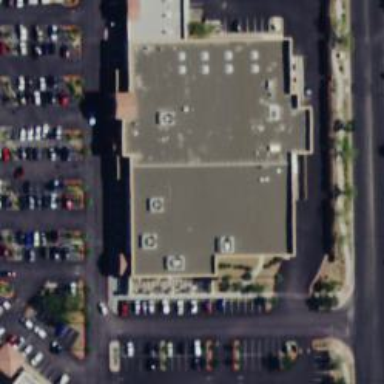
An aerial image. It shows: Supermarket.